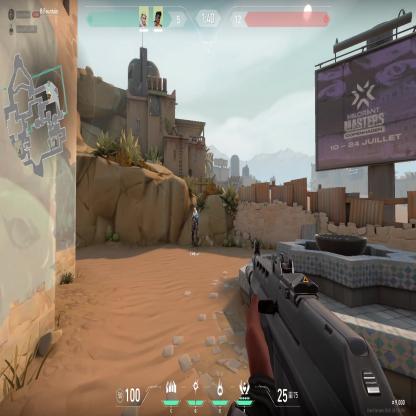
Label: teammate